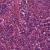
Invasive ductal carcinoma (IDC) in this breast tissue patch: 1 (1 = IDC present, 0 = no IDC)